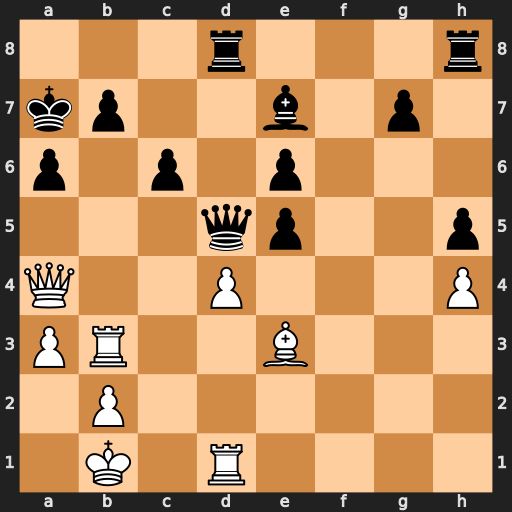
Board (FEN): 3r3r/kp2b1p1/p1p1p3/3qp2p/Q2P3P/PR2B3/1P6/1K1R4
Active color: w
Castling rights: -
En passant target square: -
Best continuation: dxe5+ Ka8 Rxd5